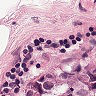
Metastatic tissue present: yes